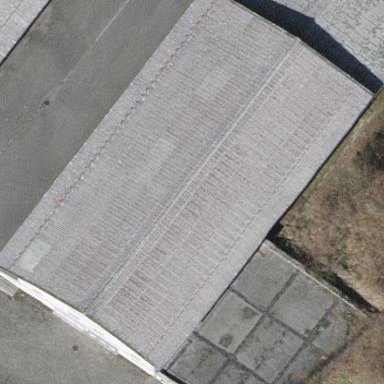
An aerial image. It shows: Gabled building.